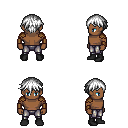
a pixel art fantasy rpg character, male body template, human, dark skin, leather shoulder armor, metal pants, white short bangs hairstyle, leather bracers, black shoes, four views (front, back, left, right), 2x2 character sprite sheet, small pixel art, hard edges, no anti-aliasing